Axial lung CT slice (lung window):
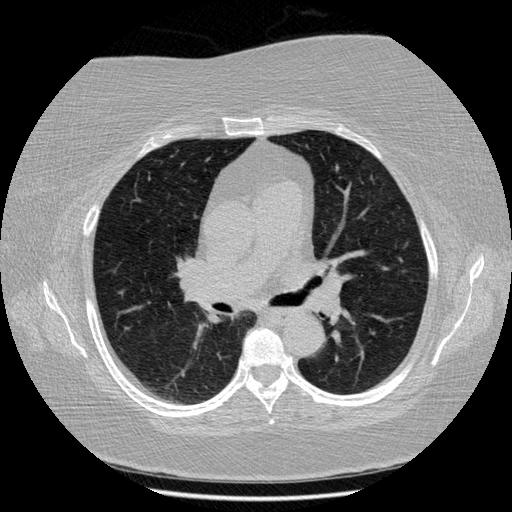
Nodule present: no